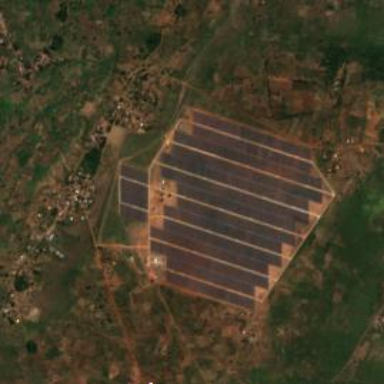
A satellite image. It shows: Solar power plant using photovoltaic technology.